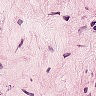
Metastatic tissue present: no